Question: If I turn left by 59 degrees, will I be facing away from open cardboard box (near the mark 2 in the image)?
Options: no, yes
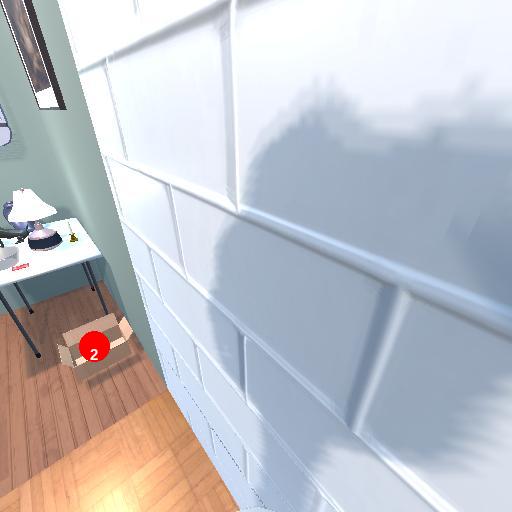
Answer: no